Chest X-ray. View position: PA
Patient age: 65
Patient sex: M
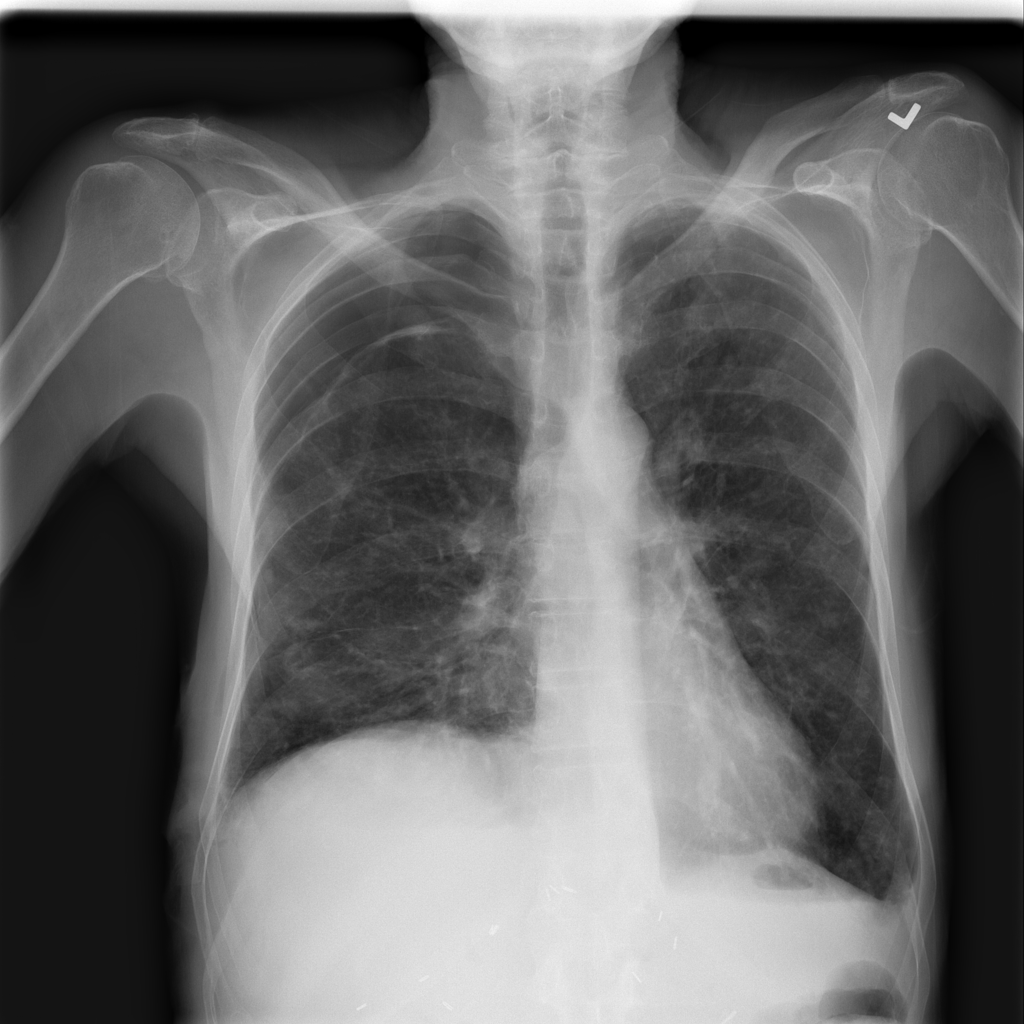
Finding: Pneumothorax